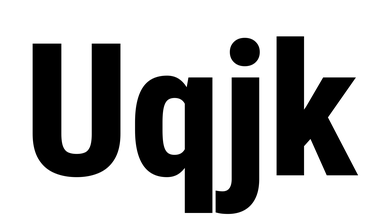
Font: Roboto_Condensed_ExtraBold